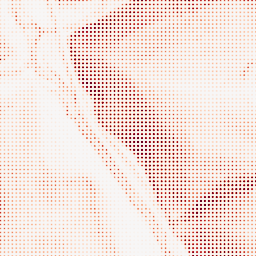
Category: morphological
Decomposition family: morphological_square
Decomposition parameters: operation: gradient
size: 5
Upsampling method: sinc_blackman
Upsampling parameters: scale: 8
kernel_size: 4
Upsampling scale: 8